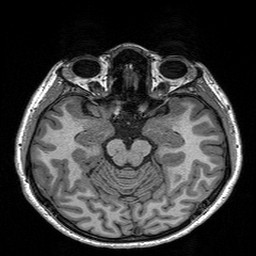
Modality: T1w
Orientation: coronal
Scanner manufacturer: siemens
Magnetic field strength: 3 T